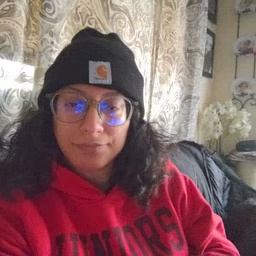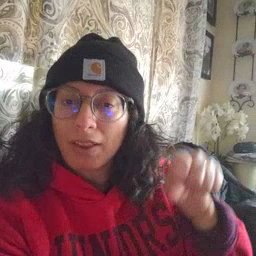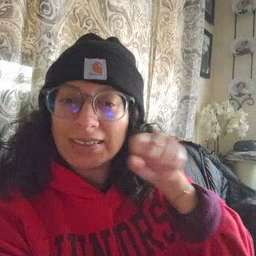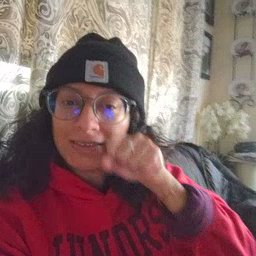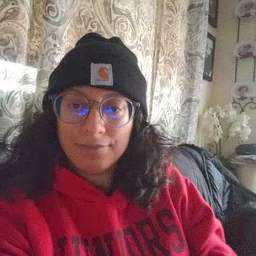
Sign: carrot